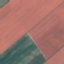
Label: AnnualCrop